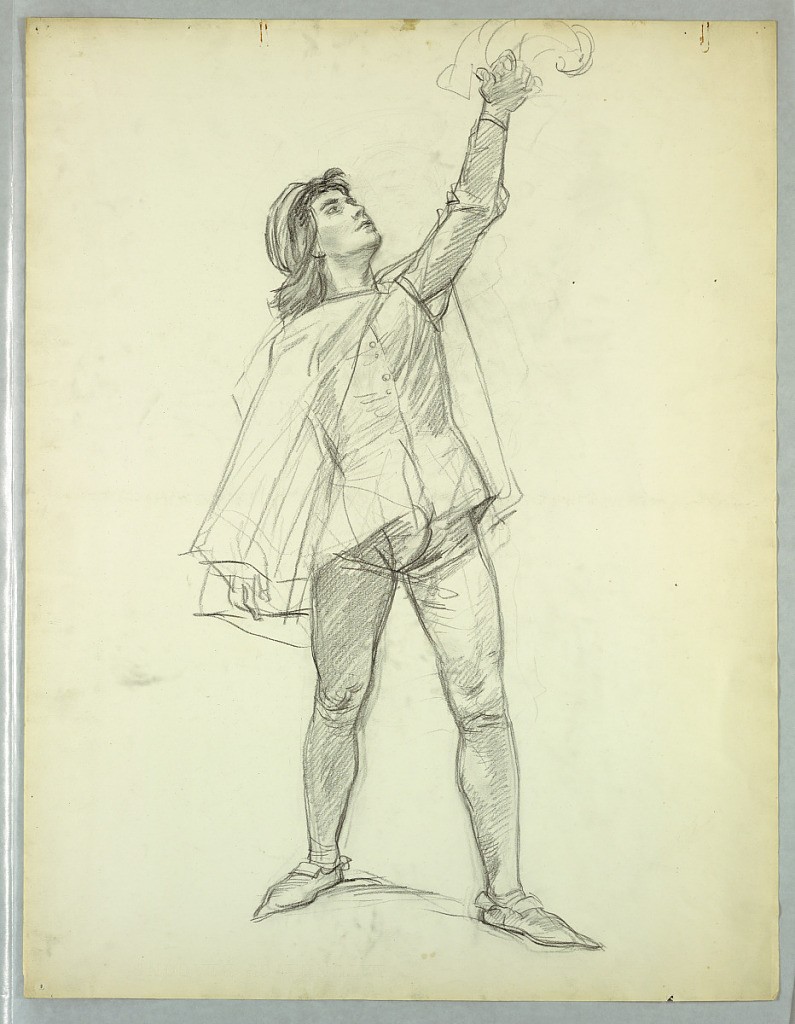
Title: Standing Man Reaching Upward
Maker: Raimundo de Madrazo, Spanish, 1841–1920
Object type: Drawing
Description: Drawing of a young man in Renaissance dress standing and reaching upwards.